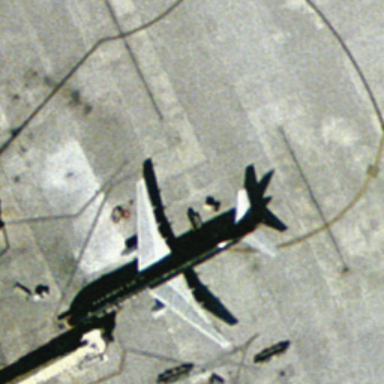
There is a black airplane at the airport .